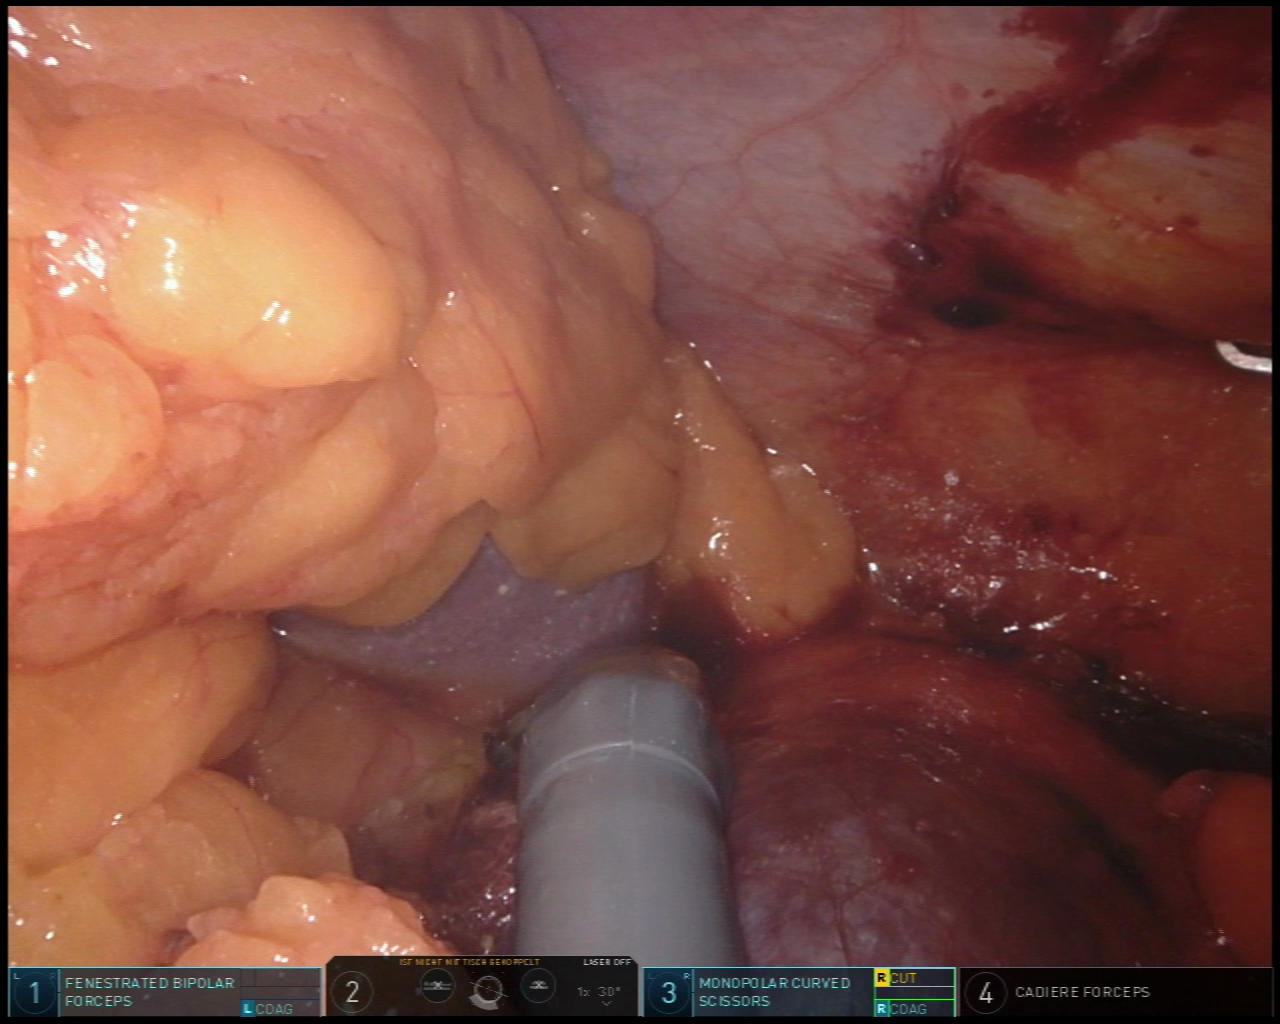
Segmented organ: spleen
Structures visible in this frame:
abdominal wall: yes
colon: no
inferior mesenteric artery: no
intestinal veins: no
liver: no
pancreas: no
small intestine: no
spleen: yes
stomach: no
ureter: no
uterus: no
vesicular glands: no